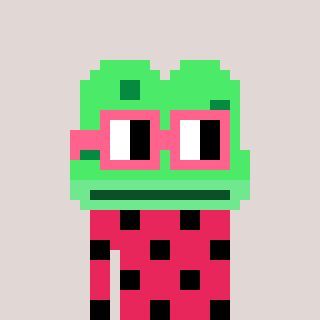
a pixel art character with square pink glasses, a frog-shaped head and a redpinkish-colored body on a warm background